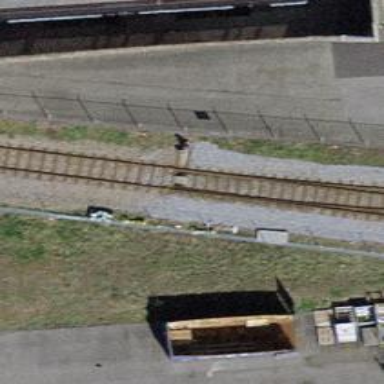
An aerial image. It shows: Railway switch.